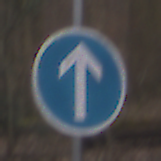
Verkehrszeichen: VorgeschriebeneFahrtrichtungGeradeaus
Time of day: MorningAfternoon
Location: Outdoor (Nature)
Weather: Overcast
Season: Autumn
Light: Natural